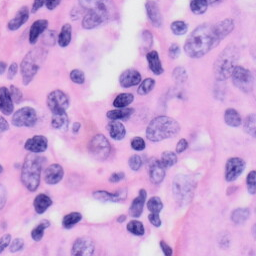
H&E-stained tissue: Skin